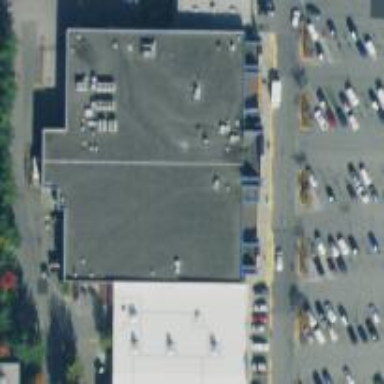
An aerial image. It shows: Supermarket.